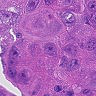
Metastatic tissue present: yes